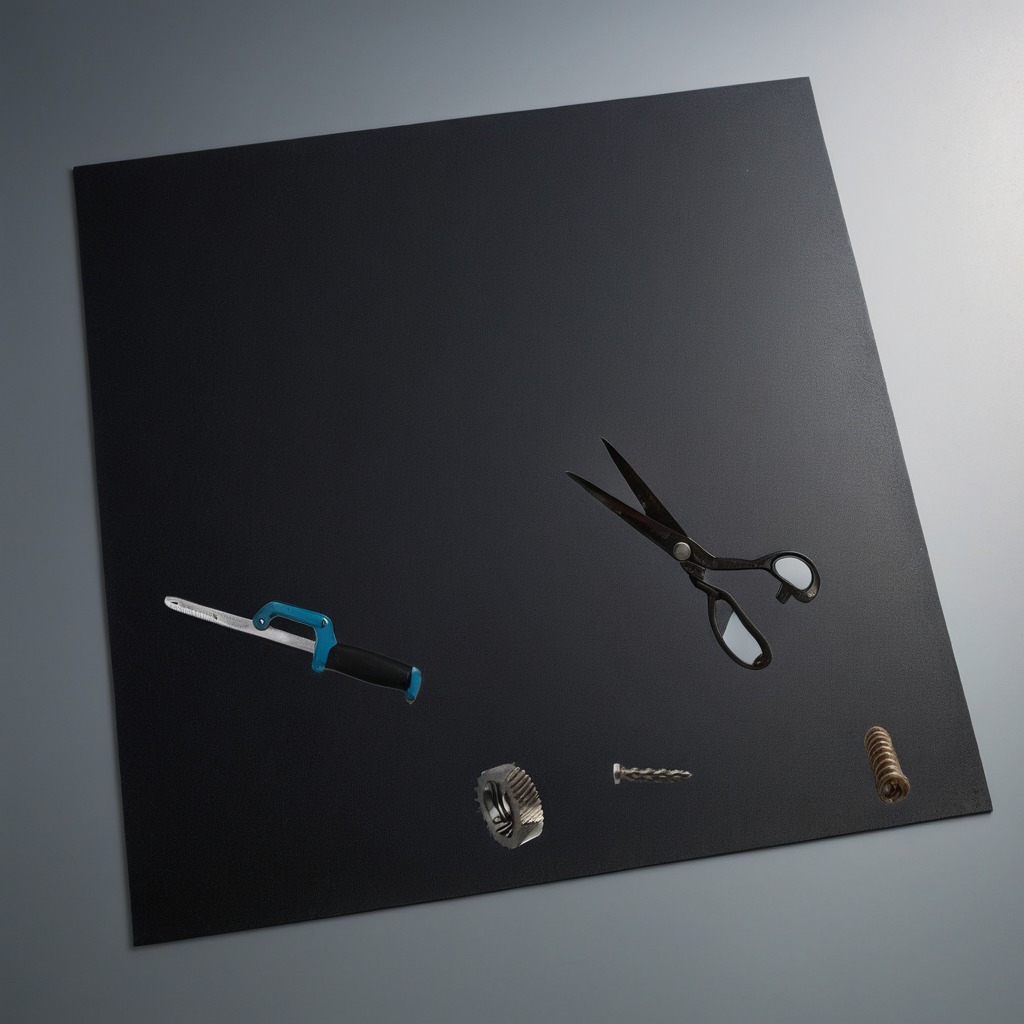
A steel gear with teeth, a metal machine screw, a coiled metal spring, a handheld metal saw, and a pair of scissors are lying on a clean granite tabletop covered with a black rubber mat inside a workshop under bright overhead lighting crisp shadows high clarity worn but beneath the mat.